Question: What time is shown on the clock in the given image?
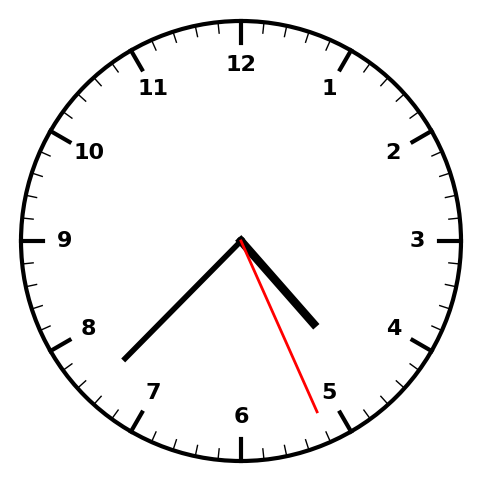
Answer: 04:37:26